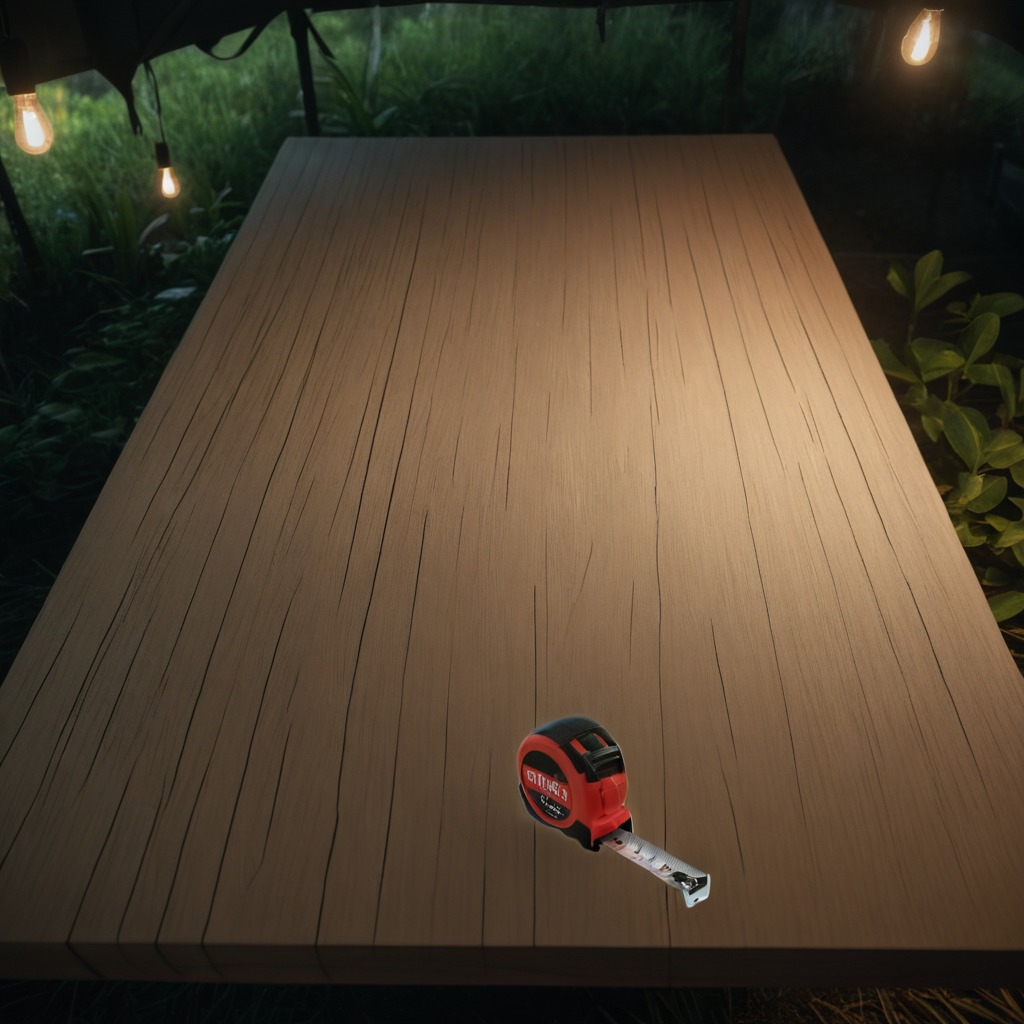
A measuring tape is lying on the wooden table.